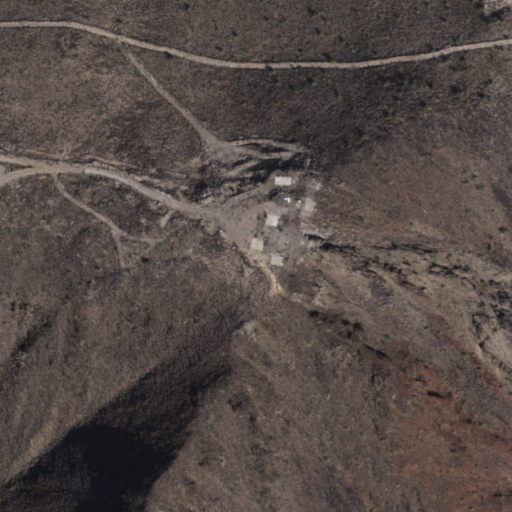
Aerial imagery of mountain in Arizona named Oatman Mountain containing only shrub